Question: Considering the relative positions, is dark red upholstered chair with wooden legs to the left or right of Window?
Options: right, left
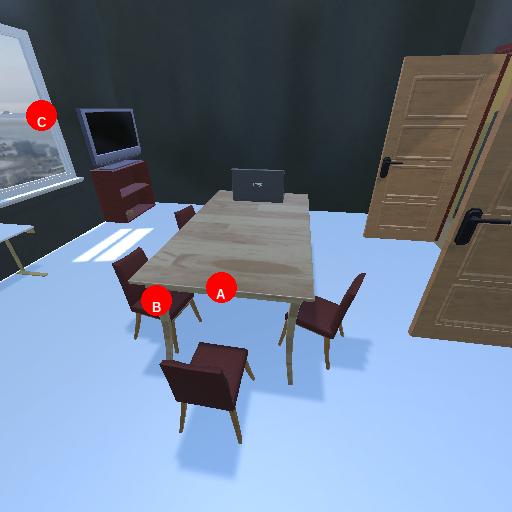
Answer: right